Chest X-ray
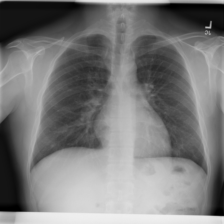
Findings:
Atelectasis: negative
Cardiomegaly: negative
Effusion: negative
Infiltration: negative
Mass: negative
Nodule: negative
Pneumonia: negative
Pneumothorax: negative
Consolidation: negative
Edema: negative
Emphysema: negative
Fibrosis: negative
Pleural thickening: negative
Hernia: negative